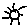
Label: sun